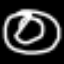
Label: donut